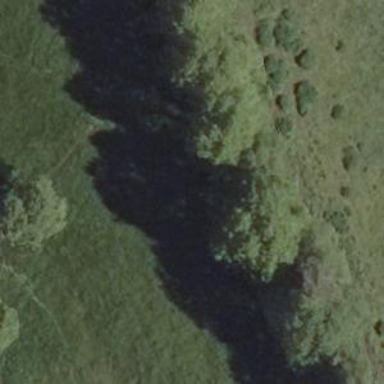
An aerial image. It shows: Row of trees in natural setting.